Field crop: maize
Growth stage: 2
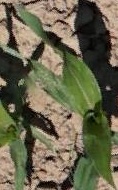
Species: maize